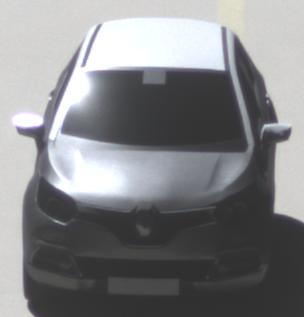
Make: Renault
Model: Captur ENERGY TCe 90
Detailed model: Captur (I)
Model produced from: 2013/06
Model produced until: 2015/05
Doors: 5
Color: gray
Road condition: dry road
Daytime: midday
Contrast: high contrast